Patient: sex F, age 60
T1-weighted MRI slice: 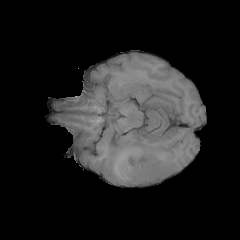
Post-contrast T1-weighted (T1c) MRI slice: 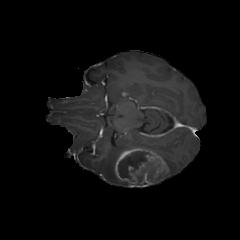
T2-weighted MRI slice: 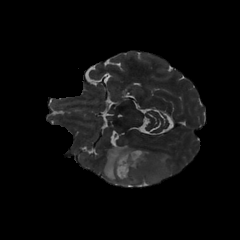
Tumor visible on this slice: yes
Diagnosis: Glioblastoma, IDH-wildtype
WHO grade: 4